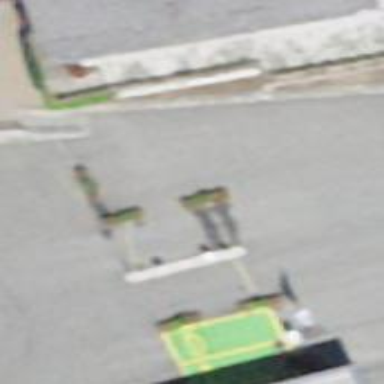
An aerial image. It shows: Lift gate barrier.